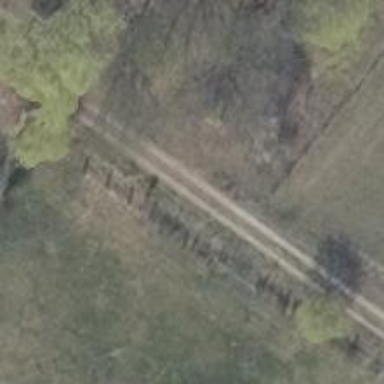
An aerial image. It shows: Track road with concrete surface.